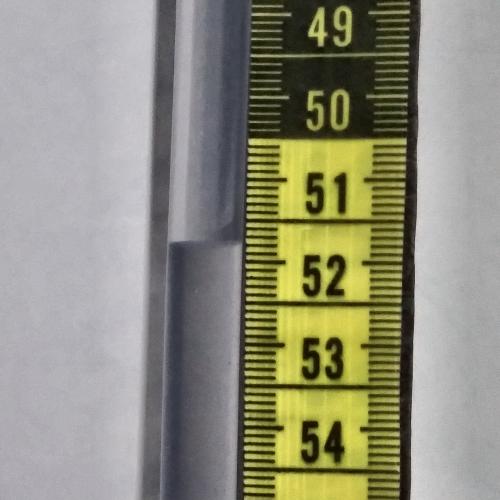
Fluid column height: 51.8 cm